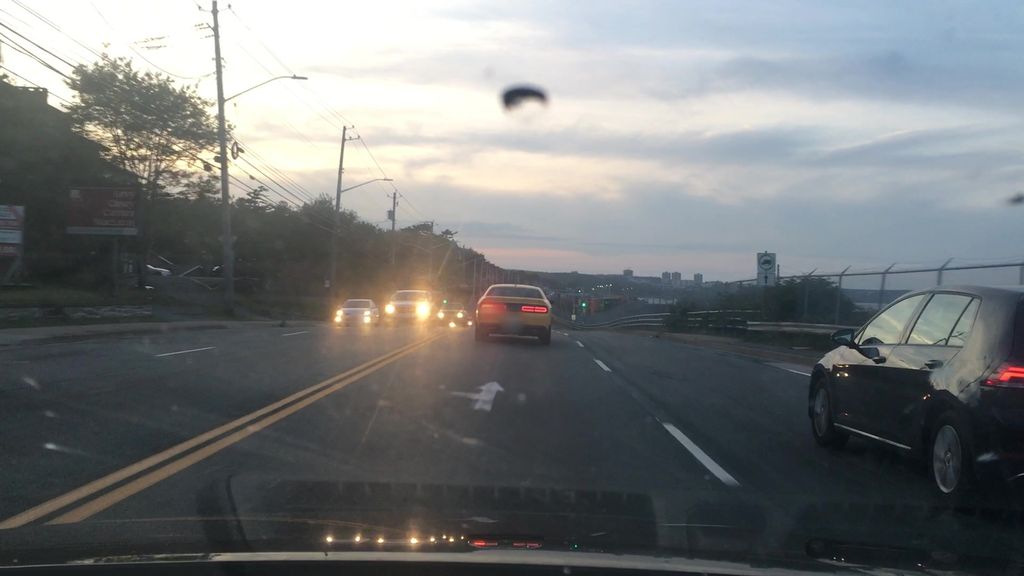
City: halifax